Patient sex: M
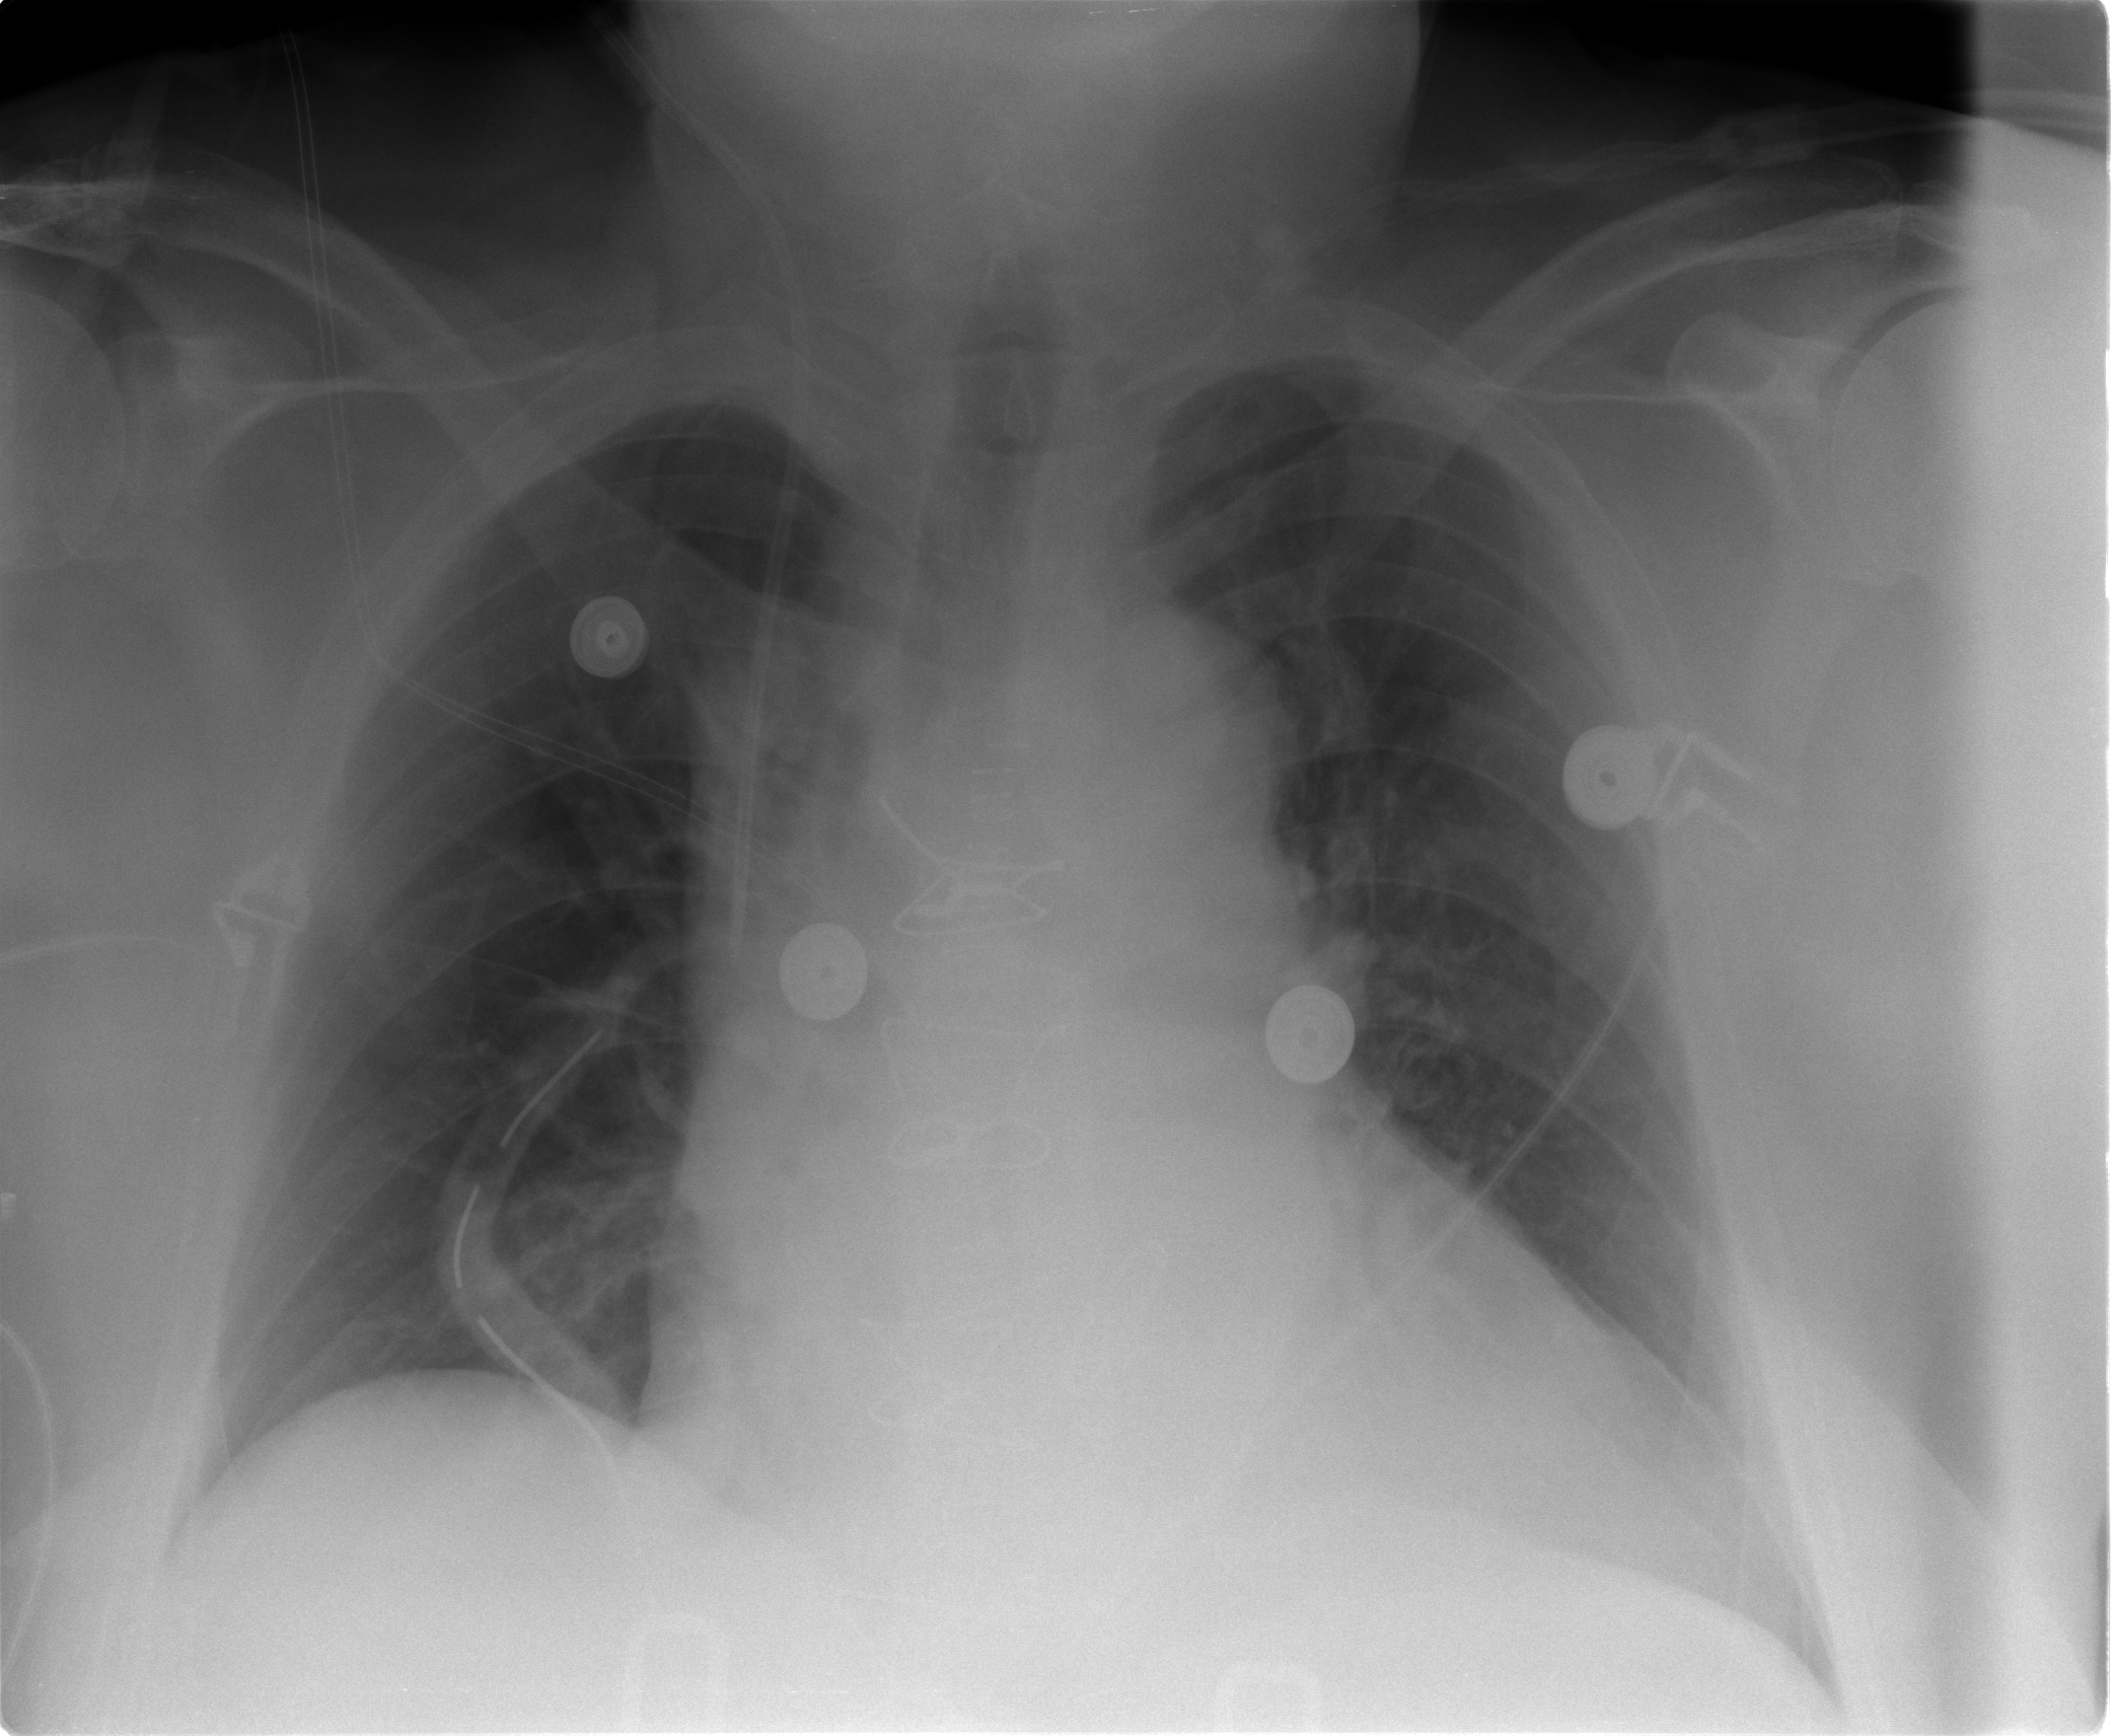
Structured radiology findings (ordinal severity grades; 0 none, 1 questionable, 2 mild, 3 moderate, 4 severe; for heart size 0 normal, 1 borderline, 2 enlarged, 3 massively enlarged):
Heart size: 2
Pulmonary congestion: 0
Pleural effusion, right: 0
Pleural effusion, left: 2
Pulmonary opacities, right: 0
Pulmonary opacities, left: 0
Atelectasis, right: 0
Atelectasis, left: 0